Here is the wavelet time-frequency representation (scalogram) of a rolling-element bearing's vibration measurement. Classify the bearing condition as one of: normal, inner_race, outer_race, ball.
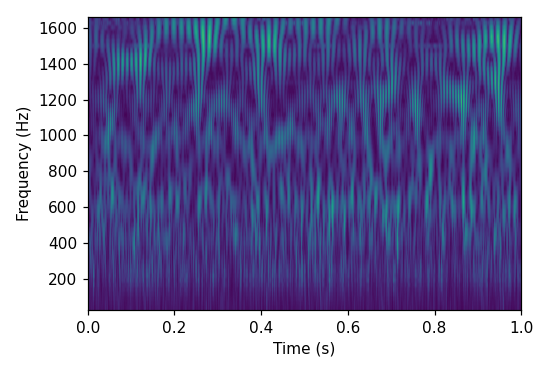
Answer: outer_race